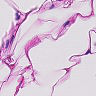
Metastatic tissue present: no